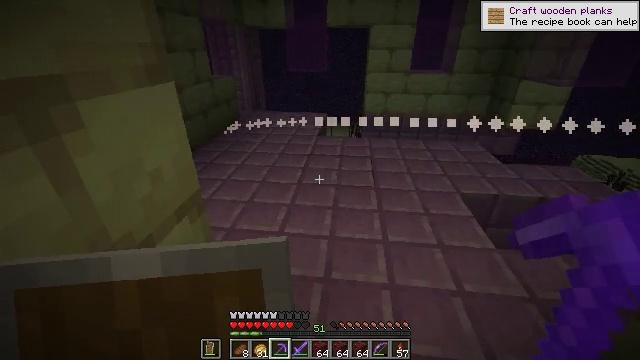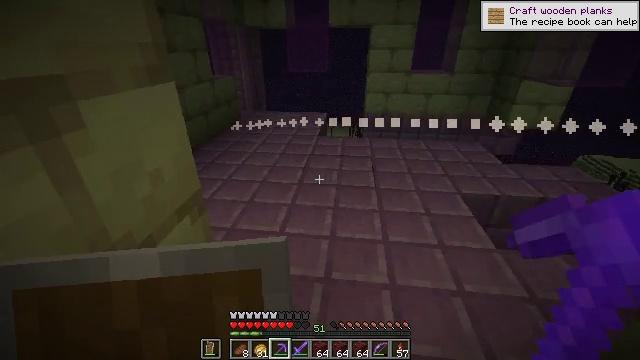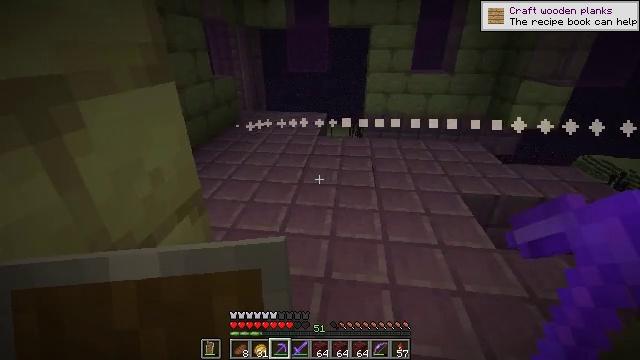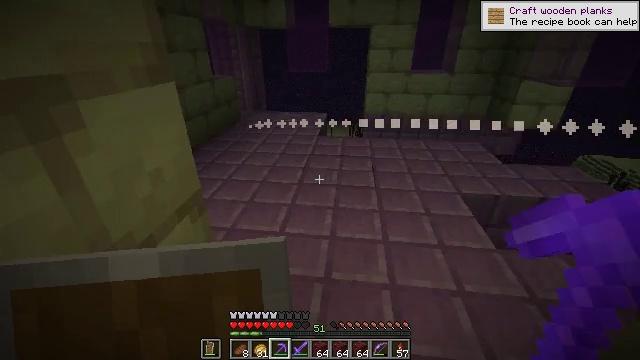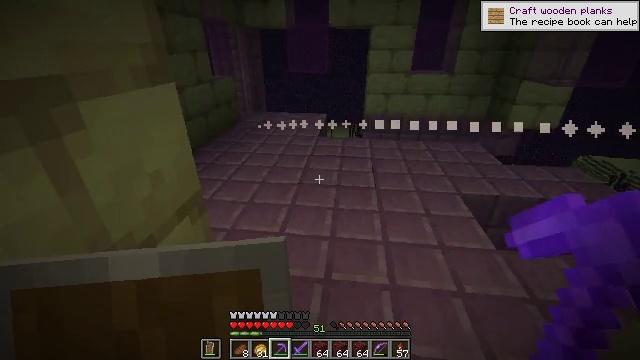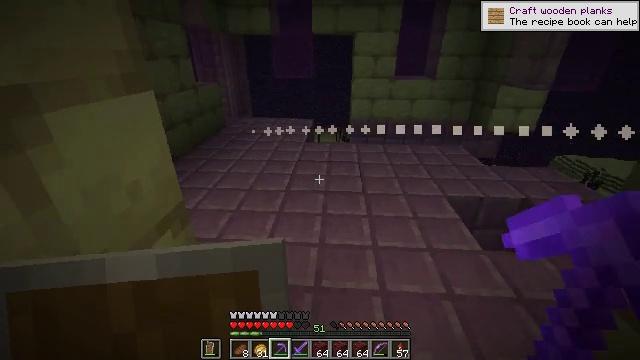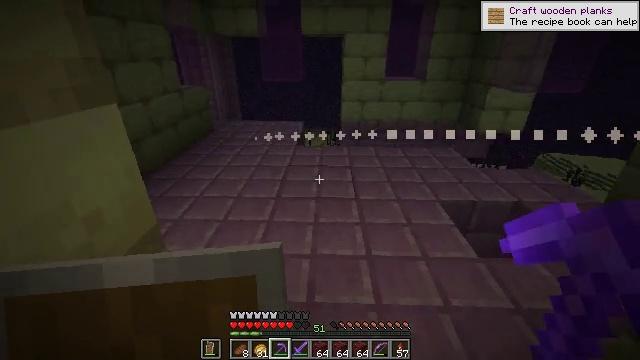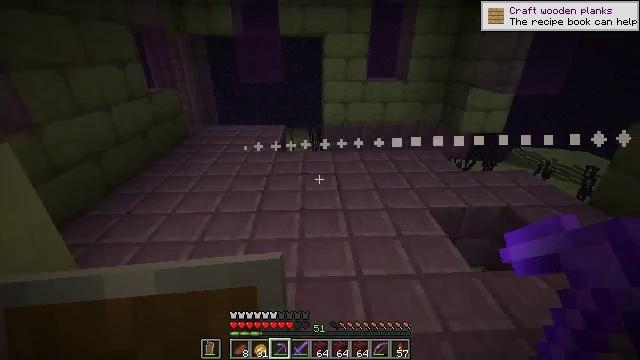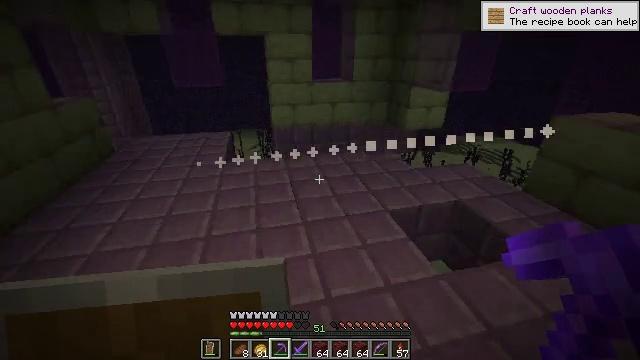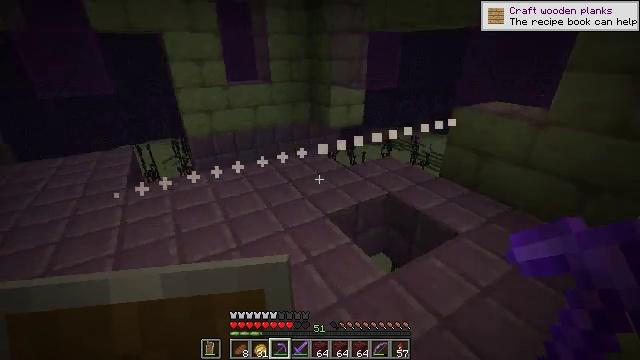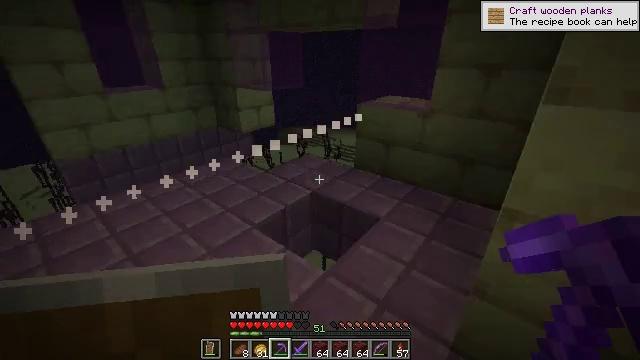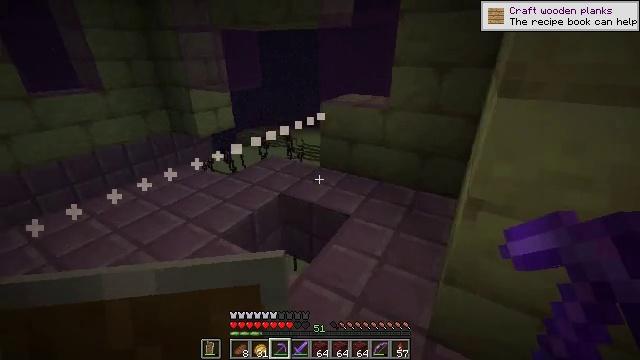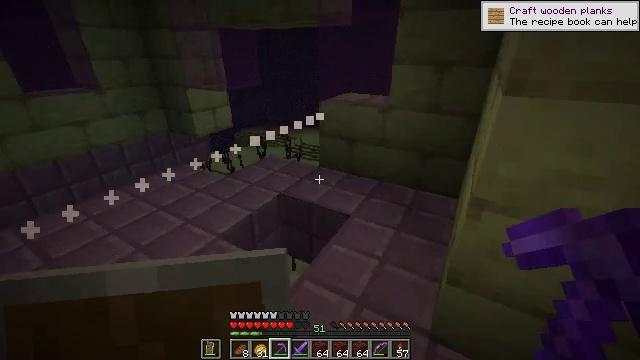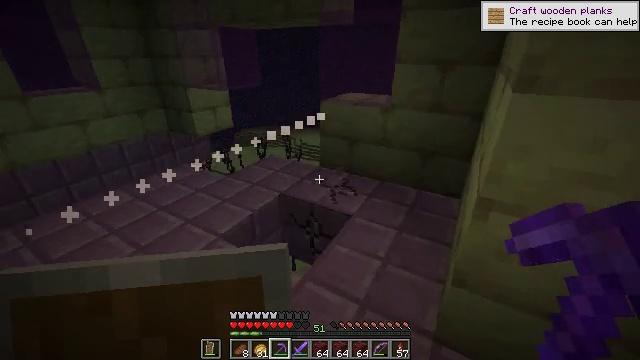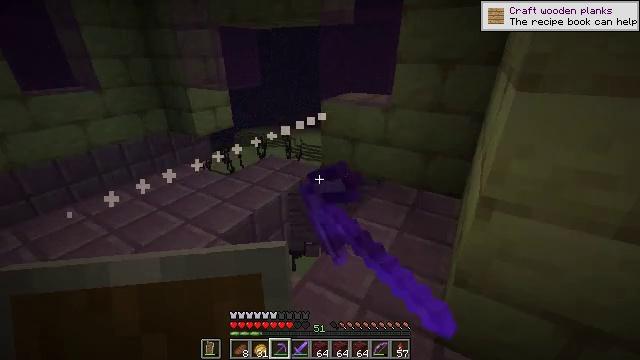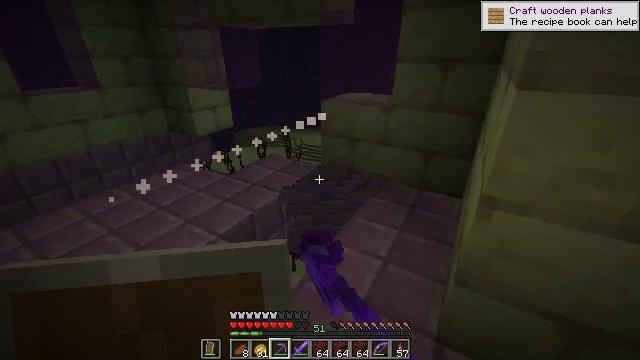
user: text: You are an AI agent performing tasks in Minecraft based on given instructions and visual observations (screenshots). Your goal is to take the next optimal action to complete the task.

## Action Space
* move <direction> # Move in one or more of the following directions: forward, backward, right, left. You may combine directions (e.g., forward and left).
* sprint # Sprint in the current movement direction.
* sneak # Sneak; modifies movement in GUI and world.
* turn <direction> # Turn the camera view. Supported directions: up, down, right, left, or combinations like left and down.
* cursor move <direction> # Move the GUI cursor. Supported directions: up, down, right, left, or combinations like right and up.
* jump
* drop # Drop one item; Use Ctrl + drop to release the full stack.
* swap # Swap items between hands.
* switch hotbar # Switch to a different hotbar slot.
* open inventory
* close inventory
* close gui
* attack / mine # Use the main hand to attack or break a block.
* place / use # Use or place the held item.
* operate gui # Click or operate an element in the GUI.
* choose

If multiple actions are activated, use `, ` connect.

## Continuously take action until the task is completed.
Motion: motion action
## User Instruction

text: Attack the purpur block to obtain it.
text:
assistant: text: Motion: no_op
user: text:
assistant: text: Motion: no_op
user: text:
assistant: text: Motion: no_op
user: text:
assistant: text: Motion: no_op
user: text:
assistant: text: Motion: move forward, turn right and up
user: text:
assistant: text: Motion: move forward, turn right
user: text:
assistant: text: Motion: move forward, turn right
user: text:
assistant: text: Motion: move forward, turn right
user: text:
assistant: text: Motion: move forward, turn right
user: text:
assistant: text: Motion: turn right
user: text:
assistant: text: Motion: turn right
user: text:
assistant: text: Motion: no_op
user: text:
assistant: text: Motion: attack / mine
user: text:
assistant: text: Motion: attack / mine
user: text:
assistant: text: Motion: attack / mine
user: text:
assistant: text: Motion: attack / mine
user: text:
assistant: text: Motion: attack / mine
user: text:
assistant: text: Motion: attack / mine
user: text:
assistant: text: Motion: turn down, attack / mine
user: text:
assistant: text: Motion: attack / mine
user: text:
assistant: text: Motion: attack / mine
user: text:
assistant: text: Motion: turn right, attack / mine
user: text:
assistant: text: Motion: turn right, attack / mine
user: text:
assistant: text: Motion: turn right and up, attack / mine
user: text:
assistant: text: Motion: turn right and up, attack / mine
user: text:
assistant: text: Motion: turn right, attack / mine
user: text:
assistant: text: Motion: attack / mine